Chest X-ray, PA view. Patient: 65 years old, sex F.
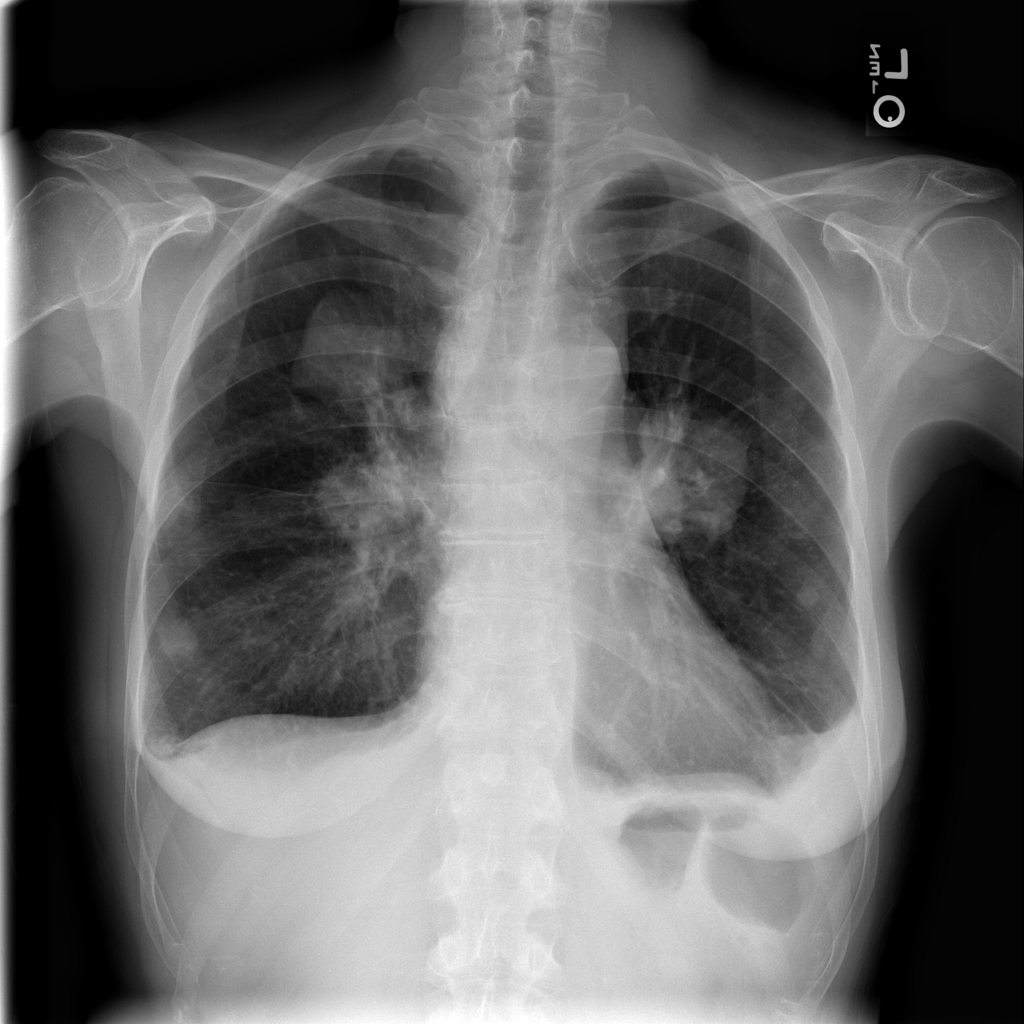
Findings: Effusion, Mass, Pleural_Thickening